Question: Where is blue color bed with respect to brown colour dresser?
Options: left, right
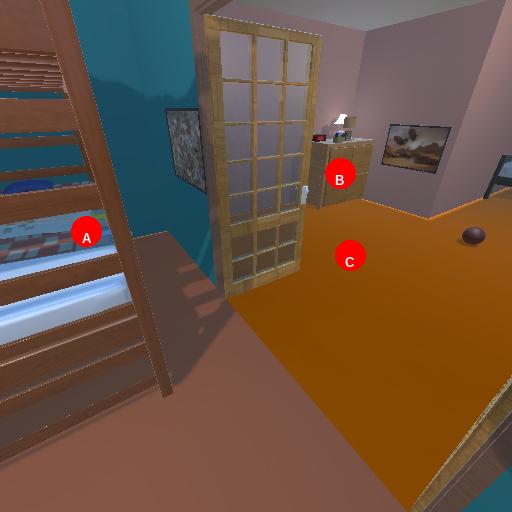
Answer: left